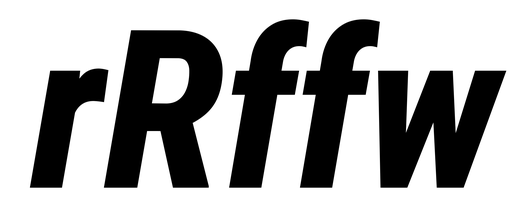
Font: Roboto-Italic_Condensed_ExtraBold_Italic